Interaction volume radius: 5 \u00c5
Interaction volume height: 25 \u00c5
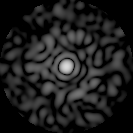
Disorder parameter: 0.8506